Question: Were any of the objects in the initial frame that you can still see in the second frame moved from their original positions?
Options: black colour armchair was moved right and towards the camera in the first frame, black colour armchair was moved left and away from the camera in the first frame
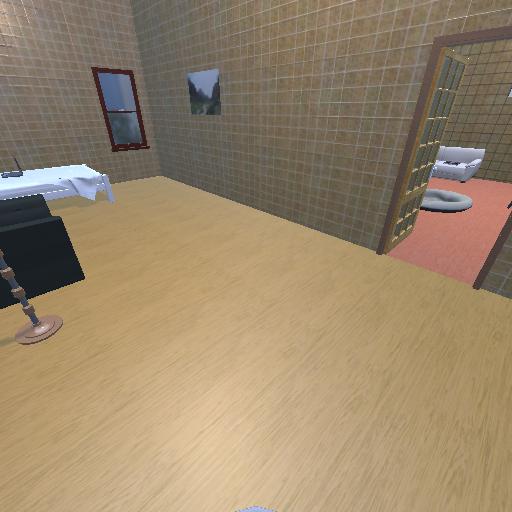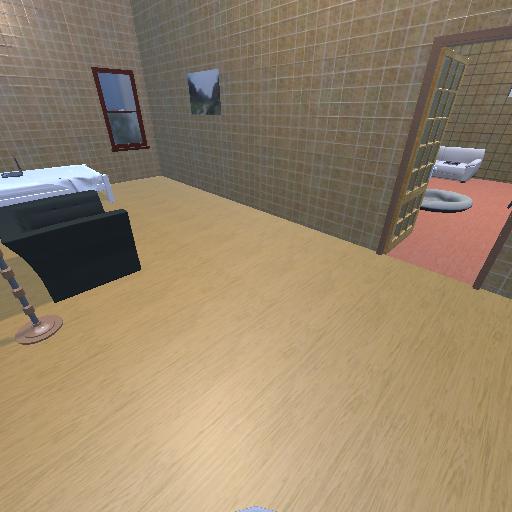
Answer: black colour armchair was moved right and towards the camera in the first frame